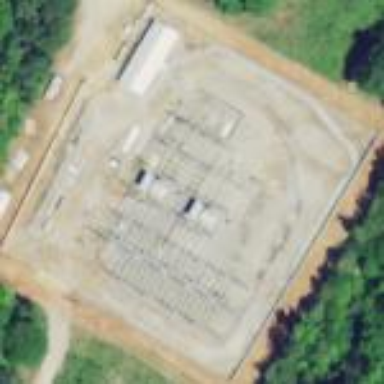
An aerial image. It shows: Distribution level power substation surrounded by fence.